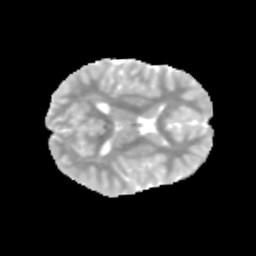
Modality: MD
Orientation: axial
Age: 10
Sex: male
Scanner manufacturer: siemens
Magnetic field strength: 3 T
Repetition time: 3.8 s
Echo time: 0.07 s